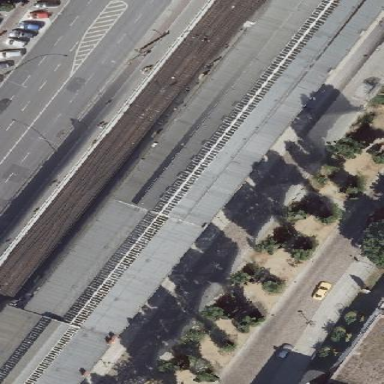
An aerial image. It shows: Industrial building with gabled gray roof used for railway purposes.